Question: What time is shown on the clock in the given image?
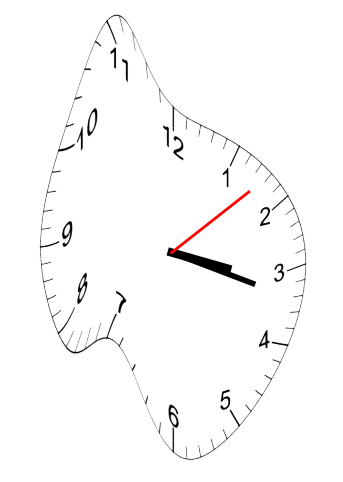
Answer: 03:17:08